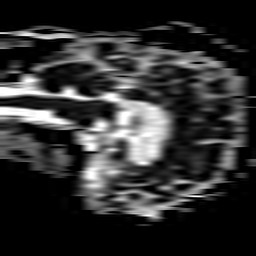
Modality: ADC
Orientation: sagittal
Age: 73
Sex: male
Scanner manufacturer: philips
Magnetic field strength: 3 T
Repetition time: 3.078 s
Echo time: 0.076 s